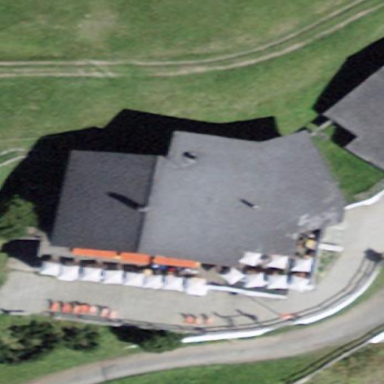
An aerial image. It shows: Restaurant building.